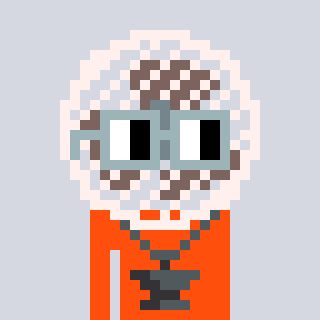
a pixel art character with square dark gray glasses, a fan-shaped head and a orange-colored body on a cool background